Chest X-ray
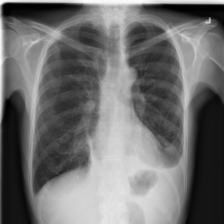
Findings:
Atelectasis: negative
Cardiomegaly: negative
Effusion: positive
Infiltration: negative
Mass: negative
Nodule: negative
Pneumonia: negative
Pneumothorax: negative
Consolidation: negative
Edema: negative
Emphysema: negative
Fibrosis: negative
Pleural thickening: negative
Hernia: negative